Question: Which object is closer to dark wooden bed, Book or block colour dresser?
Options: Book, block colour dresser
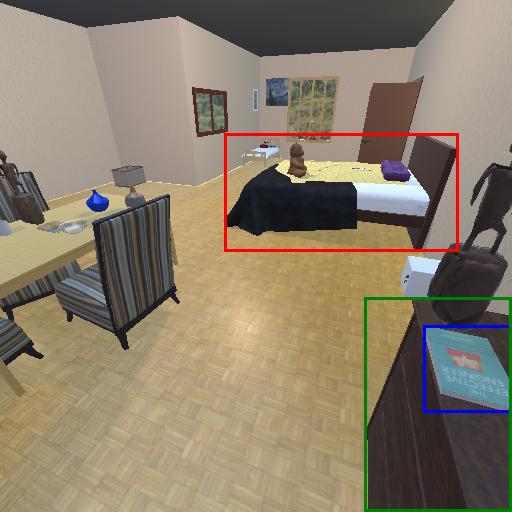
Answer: Book